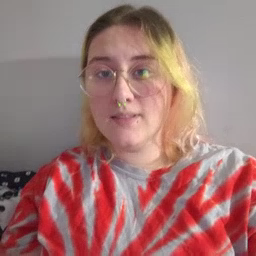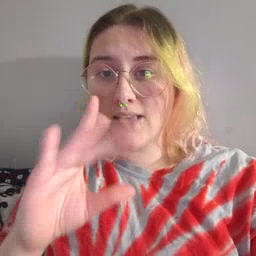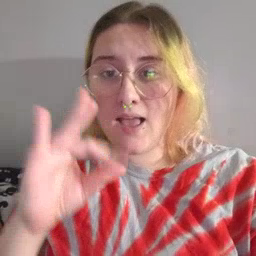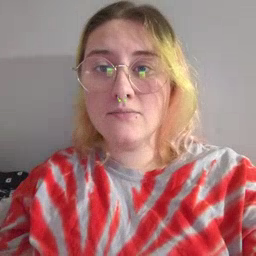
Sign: say